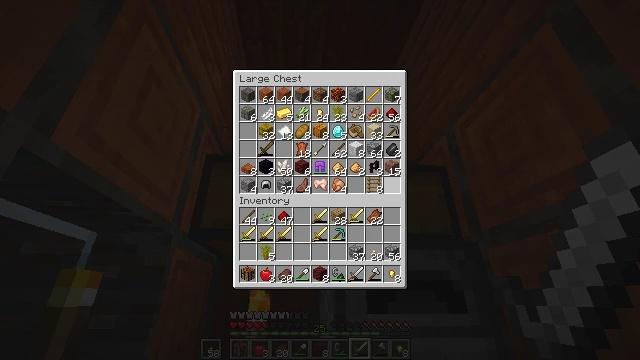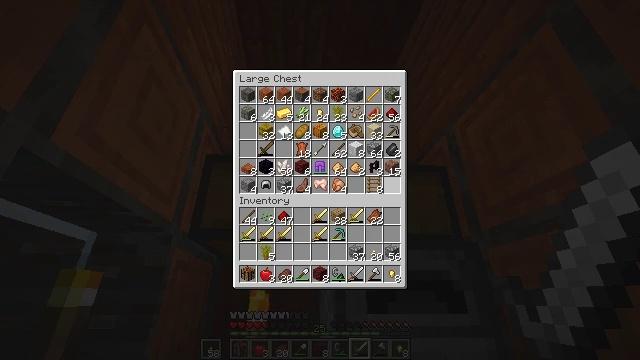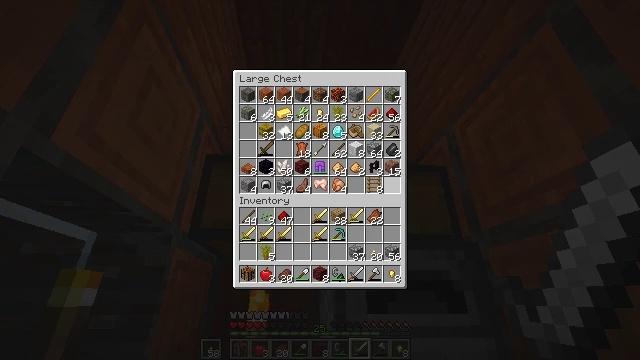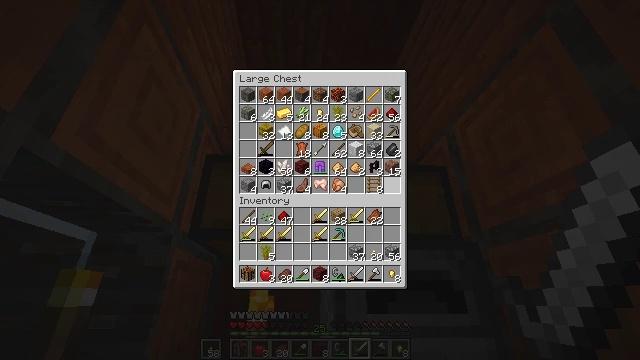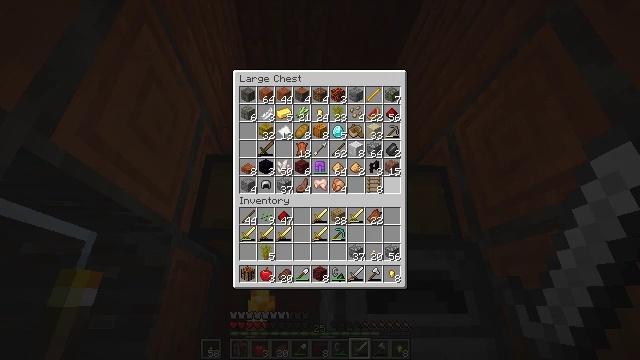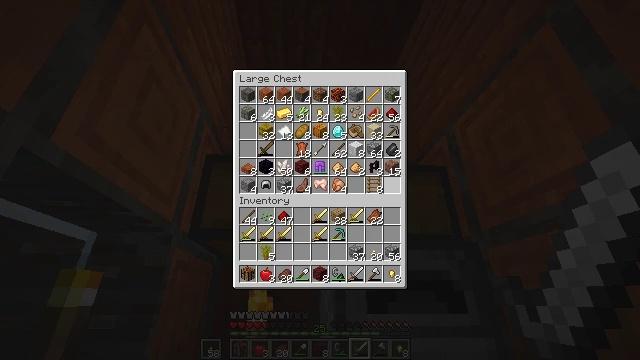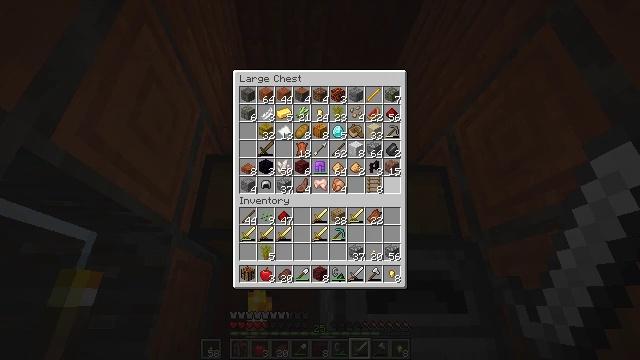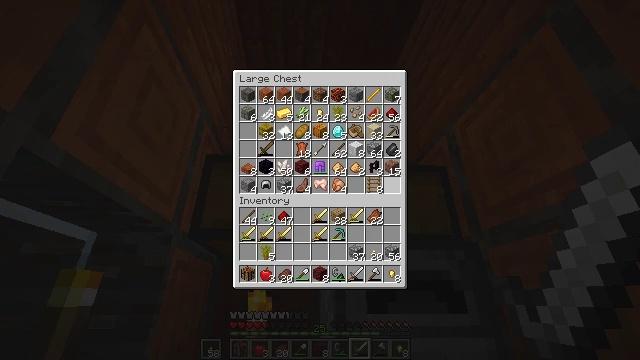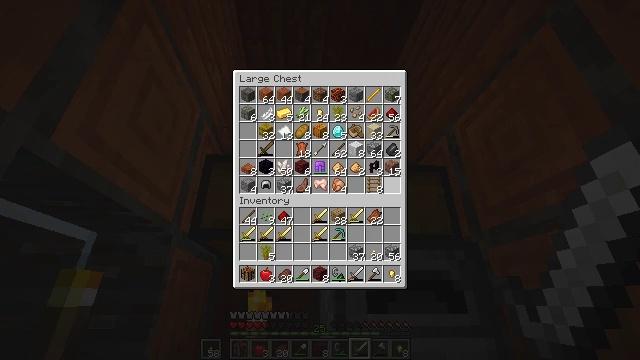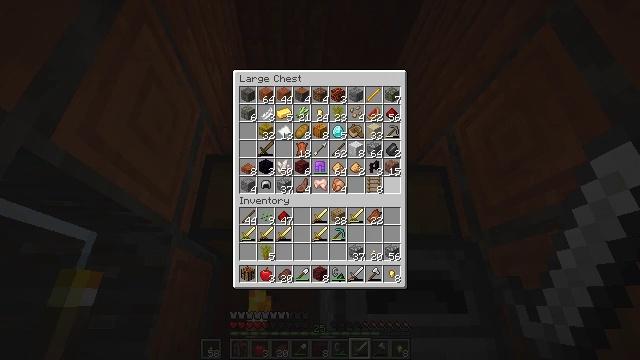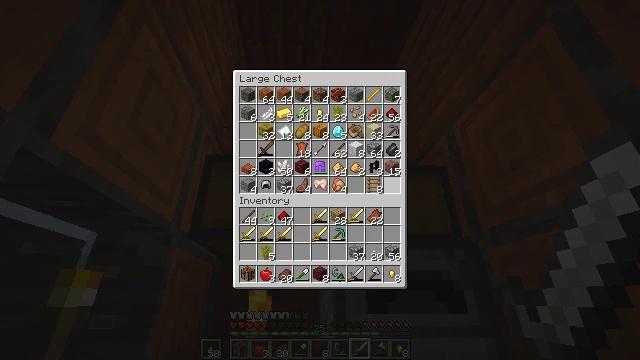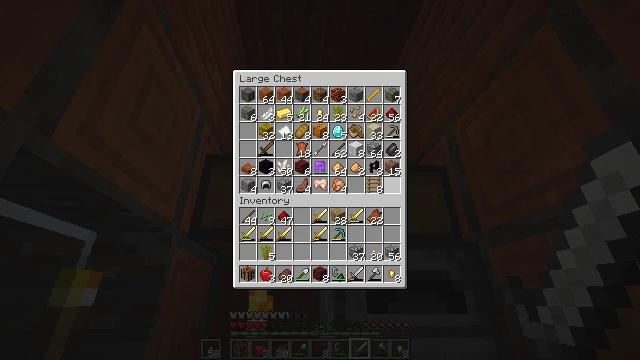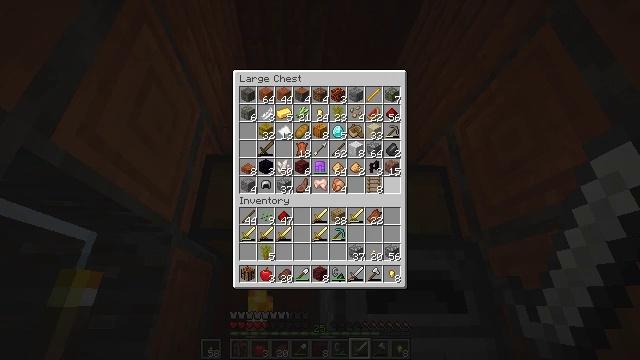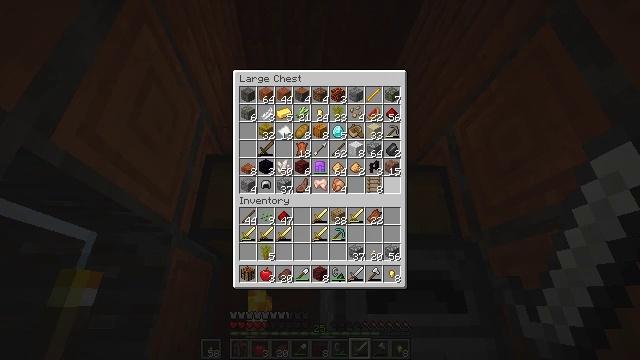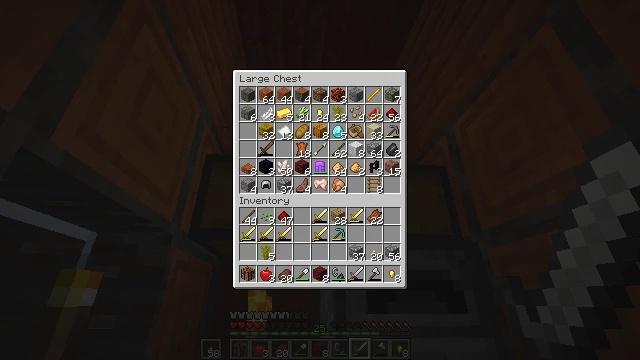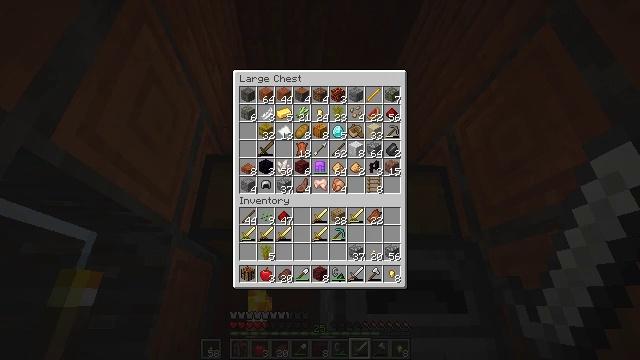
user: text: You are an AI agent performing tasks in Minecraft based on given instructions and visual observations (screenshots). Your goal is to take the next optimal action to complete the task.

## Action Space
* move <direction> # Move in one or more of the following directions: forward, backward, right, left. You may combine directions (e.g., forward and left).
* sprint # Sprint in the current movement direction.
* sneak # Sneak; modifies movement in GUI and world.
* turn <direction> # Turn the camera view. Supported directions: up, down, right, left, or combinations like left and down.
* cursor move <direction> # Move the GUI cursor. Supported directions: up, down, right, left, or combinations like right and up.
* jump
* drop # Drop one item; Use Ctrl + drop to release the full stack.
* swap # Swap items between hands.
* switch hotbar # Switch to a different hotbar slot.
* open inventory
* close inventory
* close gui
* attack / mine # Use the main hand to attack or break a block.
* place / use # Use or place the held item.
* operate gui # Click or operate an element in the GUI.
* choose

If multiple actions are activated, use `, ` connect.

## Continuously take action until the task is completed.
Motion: motion action
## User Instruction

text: Combine materials to craft a diamond sword.
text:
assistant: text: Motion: no_op
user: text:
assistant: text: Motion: no_op
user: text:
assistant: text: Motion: no_op
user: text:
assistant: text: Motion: no_op
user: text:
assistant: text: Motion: no_op
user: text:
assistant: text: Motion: no_op
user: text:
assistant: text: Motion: no_op
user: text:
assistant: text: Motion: no_op
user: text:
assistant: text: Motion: no_op
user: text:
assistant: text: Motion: no_op
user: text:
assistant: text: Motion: no_op
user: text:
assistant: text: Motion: no_op
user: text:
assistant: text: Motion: no_op
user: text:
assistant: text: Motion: cursor move left and down
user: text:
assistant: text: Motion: no_op
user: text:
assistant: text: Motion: no_op
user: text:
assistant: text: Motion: no_op
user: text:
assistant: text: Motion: no_op
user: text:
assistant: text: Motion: no_op
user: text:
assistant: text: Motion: no_op
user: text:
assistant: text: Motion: no_op
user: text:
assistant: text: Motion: no_op
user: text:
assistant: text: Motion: no_op
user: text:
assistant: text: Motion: no_op
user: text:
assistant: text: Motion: operate gui
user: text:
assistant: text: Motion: operate gui
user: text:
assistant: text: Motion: no_op
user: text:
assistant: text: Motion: no_op
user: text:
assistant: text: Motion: no_op
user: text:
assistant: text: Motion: no_op